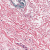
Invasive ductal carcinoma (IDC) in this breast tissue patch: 0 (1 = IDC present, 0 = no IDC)